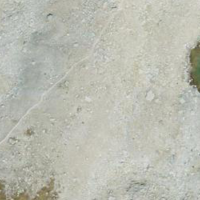
EUNIS habitat code: 48
Species observed at this site:
Saxifraga bryoides